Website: walmart
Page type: address-validator
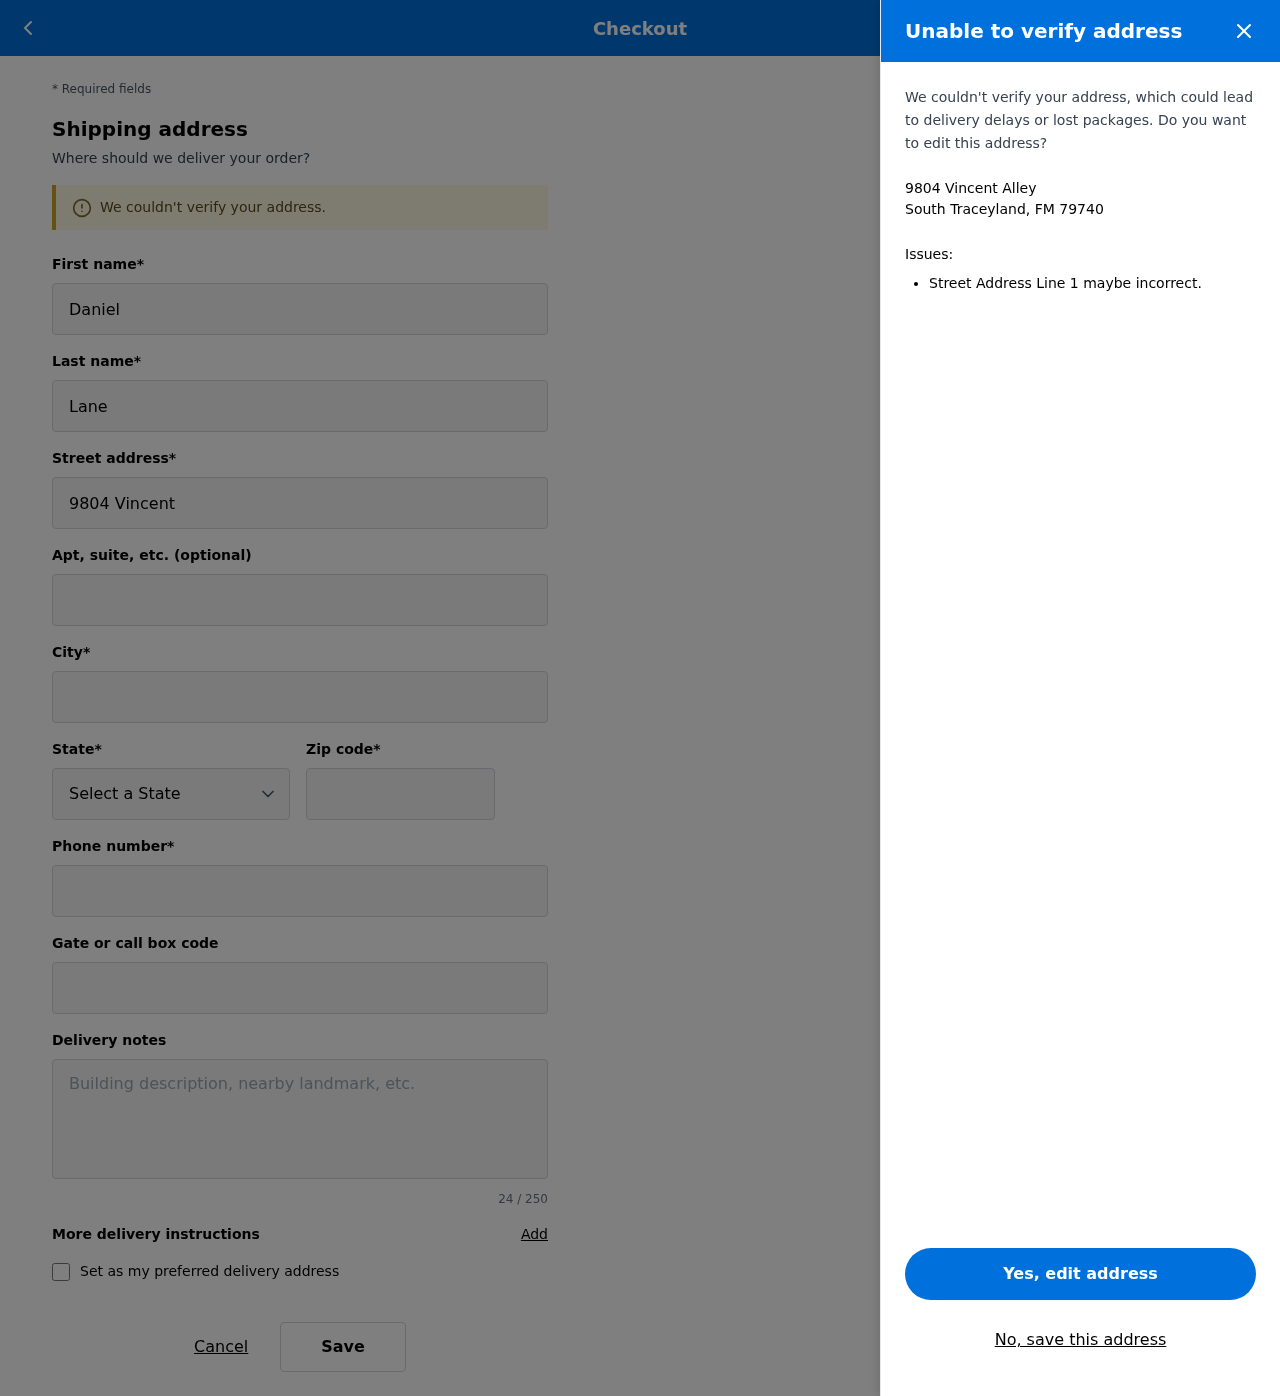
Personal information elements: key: PII_CITY_STATE_ZIP
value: South Traceyland, FM 79740
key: PII_DELIVERY_INSTRUCTIONS
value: Place behind screen door
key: PII_STATE_ABBR
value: FM
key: PII_STREET
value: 9804 Vincent Alley
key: PII_FIRSTNAME
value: Daniel
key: PII_LASTNAME
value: Lane
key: PII_STREET2
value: Suite 257
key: PII_CITY
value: South Traceyland
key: PII_POSTCODE
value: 79740
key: PII_PHONE
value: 9759264379
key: PII_SECURITY_CODE
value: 36EZ